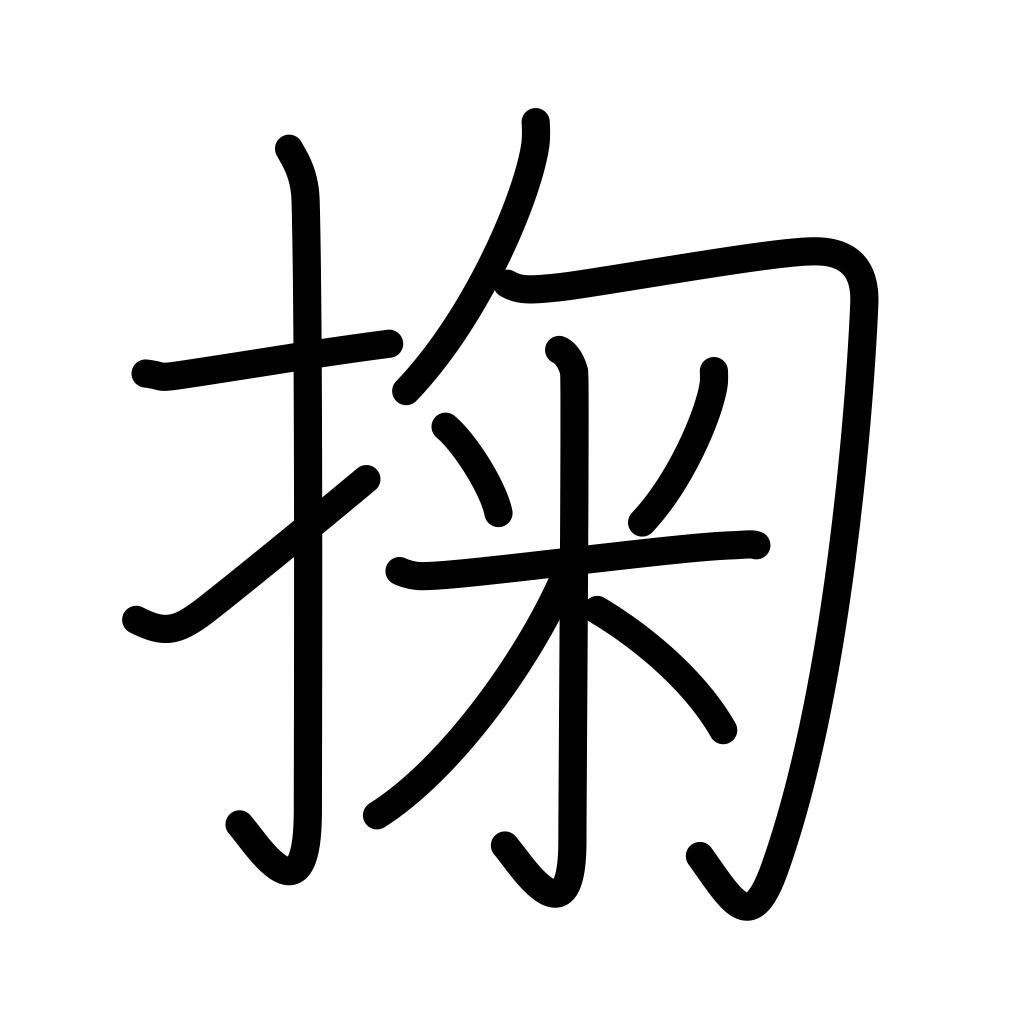
Meaning: scoop up water with the hand